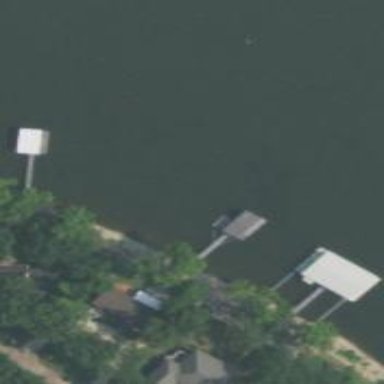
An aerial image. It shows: Man-made pier.